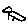
Label: bird